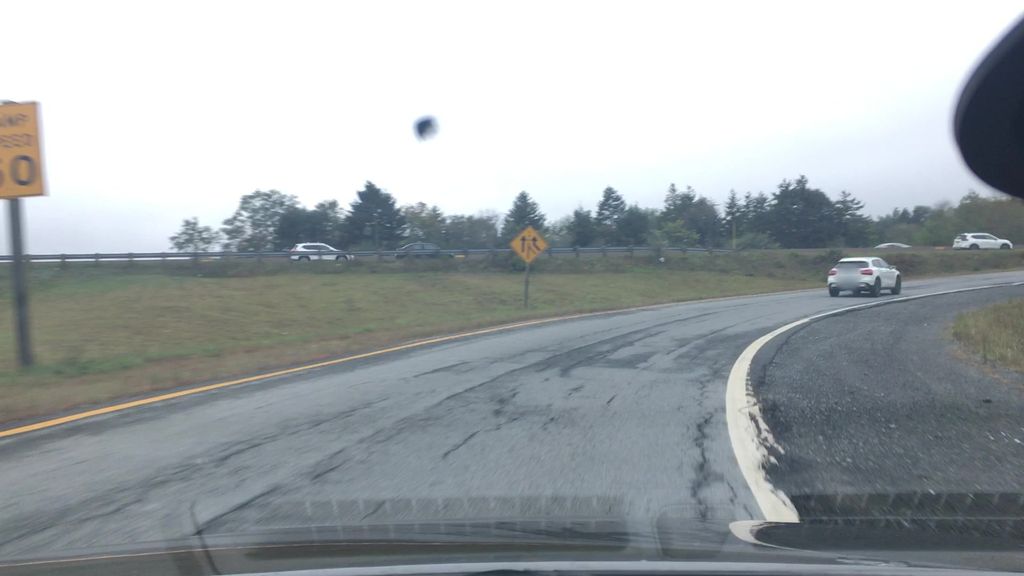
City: halifax